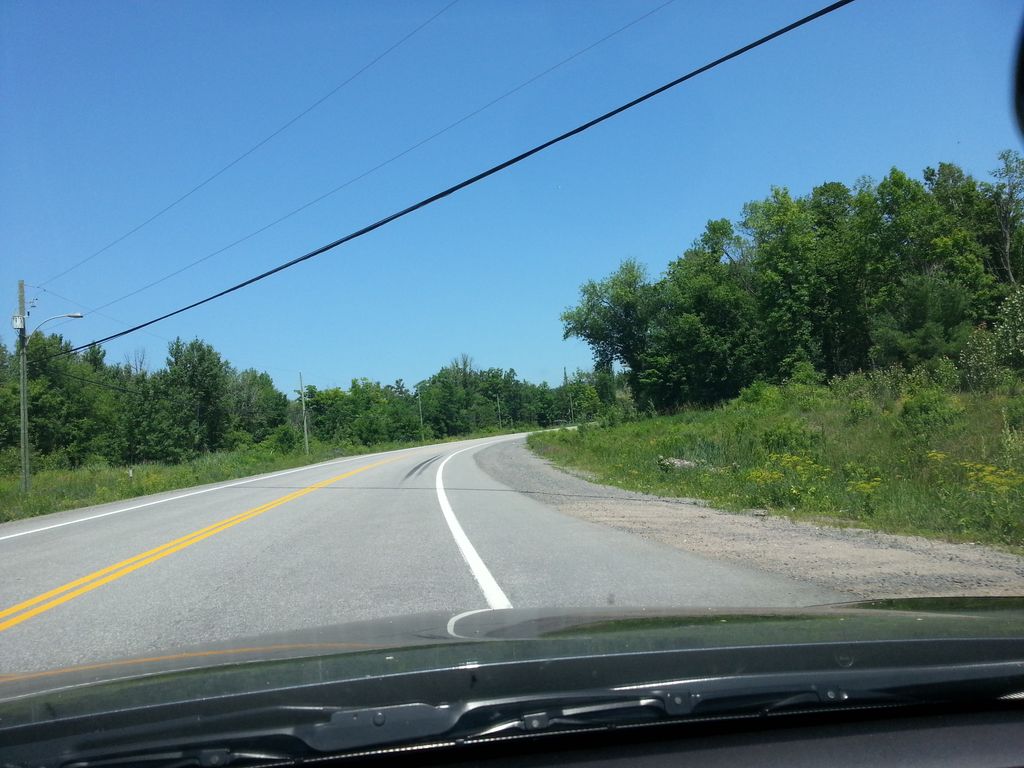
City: ottawa-gatineau